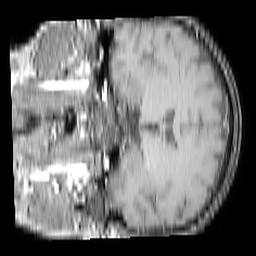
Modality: T1w
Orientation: coronal
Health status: ill
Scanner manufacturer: philips
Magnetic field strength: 3 T
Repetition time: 0.3787 s
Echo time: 0.002908 s